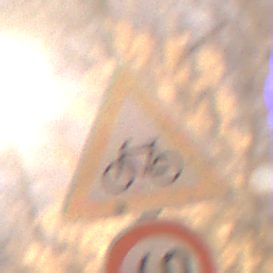
Verkehrszeichen: RadverkehrRechts
Zusatzzeichen unten: Geschwindigkeit40
Umgebung: Outdoor, Urban
Tageszeit: Night
Wetter: Overcast
Licht: Artificial
Jahreszeit: Winter
Kontrast: MediumContrast